Question: I'm not sure if this is even a border, but I'm trying so hard to find out why is this appearing around the image when I use CSS Sprites on the middle image?

I did tried to set border = 0
'''
#twitter-big {background-position: -0px -503px; width:32px; height:32px; border:0px;}
<a href='http://twitter.com/TwitterID; ?>'><img class="sprites1" id="twitter-big"/></a>
'''
can this somehow coming from the 'a' tag? or what it is really and how to fix that?
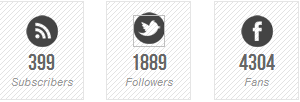
Answer: It is called outline rather than border. You can set the anchor's outline property to none to remove it.
<URL>